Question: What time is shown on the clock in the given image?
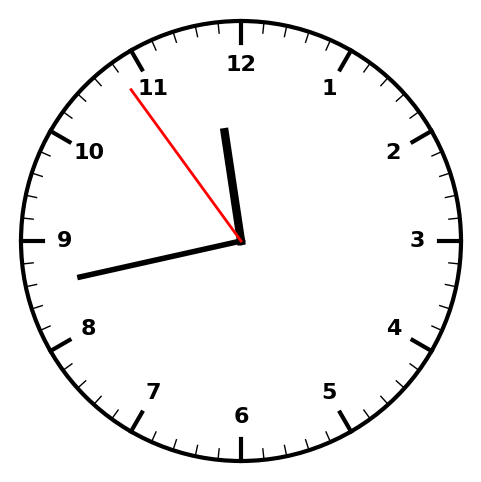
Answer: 11:42:54